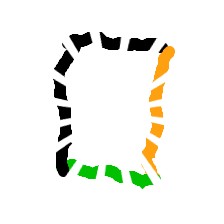
Shape: rectangle